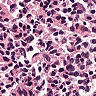
Metastatic tissue present: no